Interaction volume radius: 5 \u00c5
Interaction volume height: 35 \u00c5
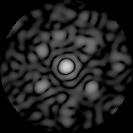
Disorder parameter: 0.6491